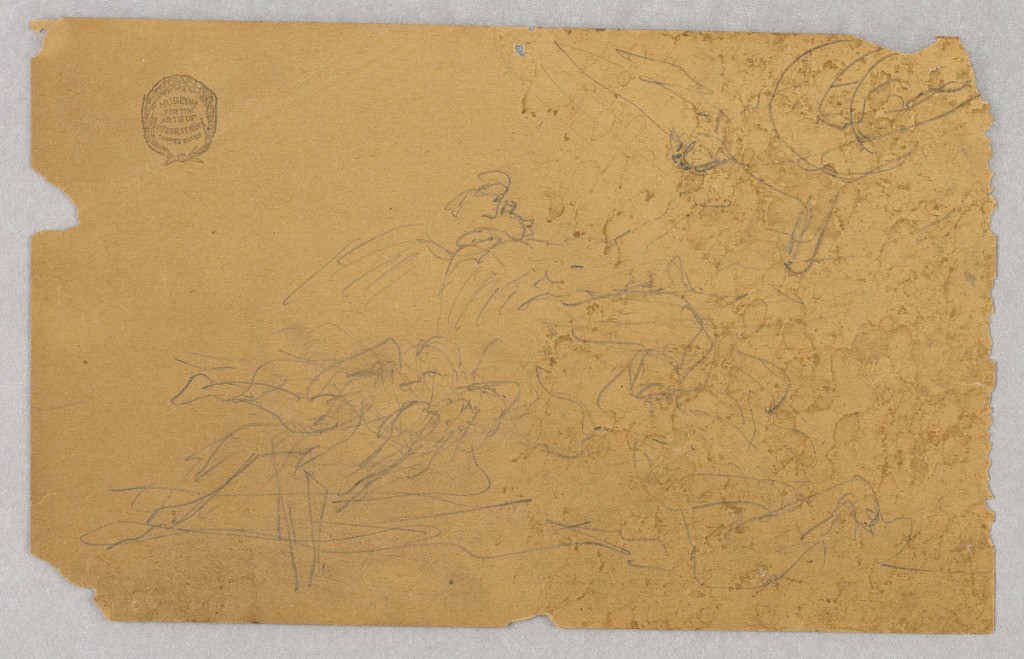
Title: Sketch of Winged Figures for Ascension
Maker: Francis Augustus Lathrop, American, 1849–1909
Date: ca. 1895
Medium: Graphite on brown paper
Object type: Drawing
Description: Sketch of winged figures, probably for a mural of the Ascension.